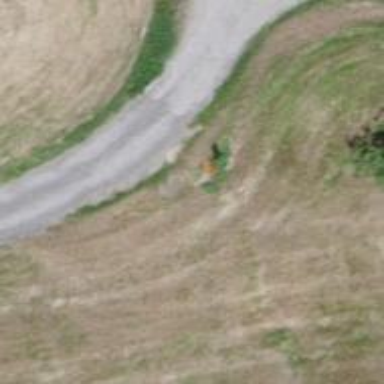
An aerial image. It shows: Pole with roof-covered pipeline marker.